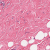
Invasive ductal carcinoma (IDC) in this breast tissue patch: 0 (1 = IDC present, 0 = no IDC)